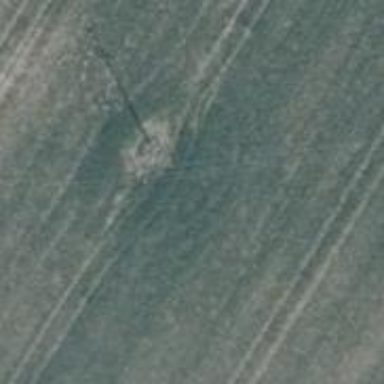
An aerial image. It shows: Power pole.